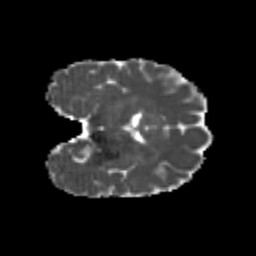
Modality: MD
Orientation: coronal
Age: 24
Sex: female
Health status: healthy
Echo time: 0.074 s